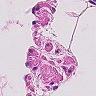
Metastatic tissue present: no